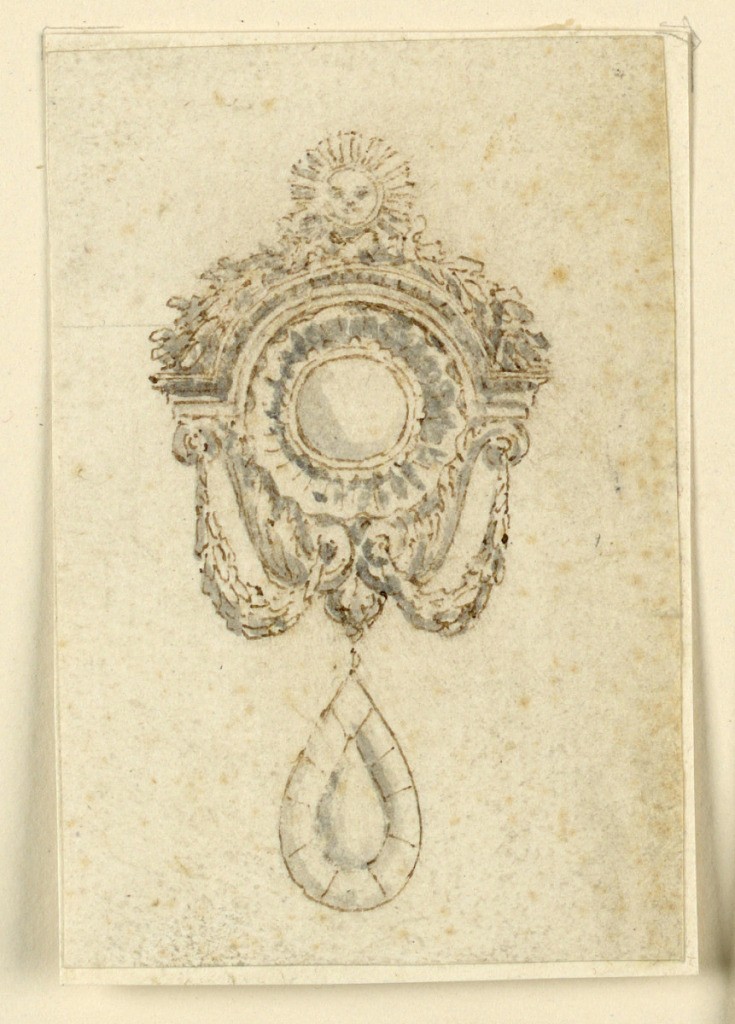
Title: Design for brooch with hanging drop and sun face
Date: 16th century
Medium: Pen, sepia, brush, grey water color. Paper
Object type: Drawing
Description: Vertical rectangle. A round diamond is framed by a circular shell. In the upper half surrounded by a pediment, with a garland above it, and the sun face on top. The lower half is surrounded by a calix supporting two festoons. A drop, hanging.